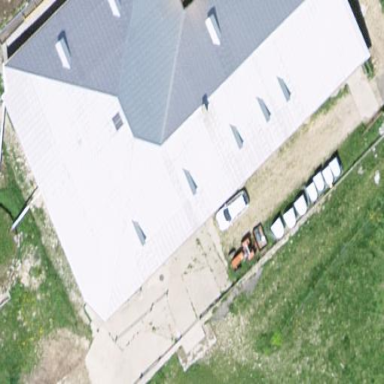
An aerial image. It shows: Farm building.